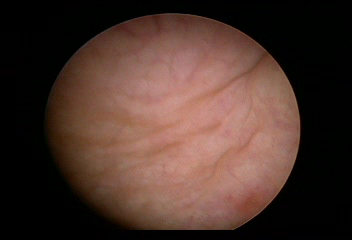
Modality: WLC
Class: Normal mucosa
Bladder cancer association: No